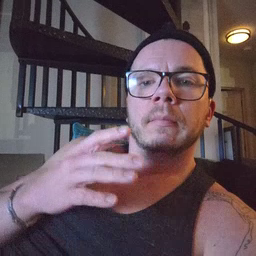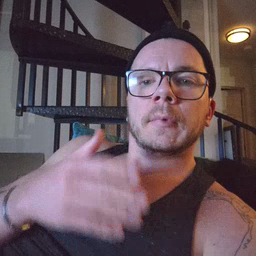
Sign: kitty